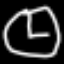
Label: clock